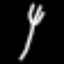
Label: fork